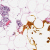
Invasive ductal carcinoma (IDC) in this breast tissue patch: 0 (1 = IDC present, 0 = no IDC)